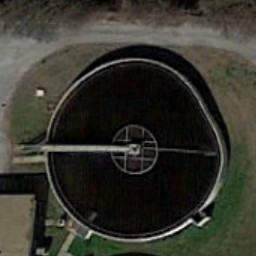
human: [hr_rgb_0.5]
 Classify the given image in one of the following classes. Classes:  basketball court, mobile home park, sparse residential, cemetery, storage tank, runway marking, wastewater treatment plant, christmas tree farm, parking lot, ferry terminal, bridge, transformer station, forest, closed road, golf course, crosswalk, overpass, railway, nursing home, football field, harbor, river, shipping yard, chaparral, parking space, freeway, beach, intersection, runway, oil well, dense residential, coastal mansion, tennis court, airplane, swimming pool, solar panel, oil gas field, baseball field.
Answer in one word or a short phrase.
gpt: wastewater treatment plant